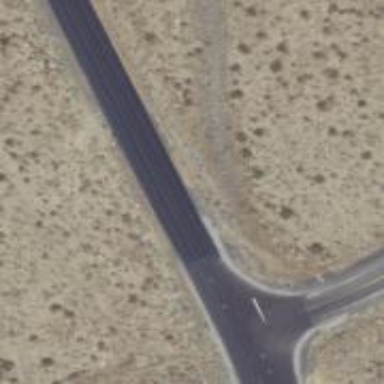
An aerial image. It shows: Primary highway.